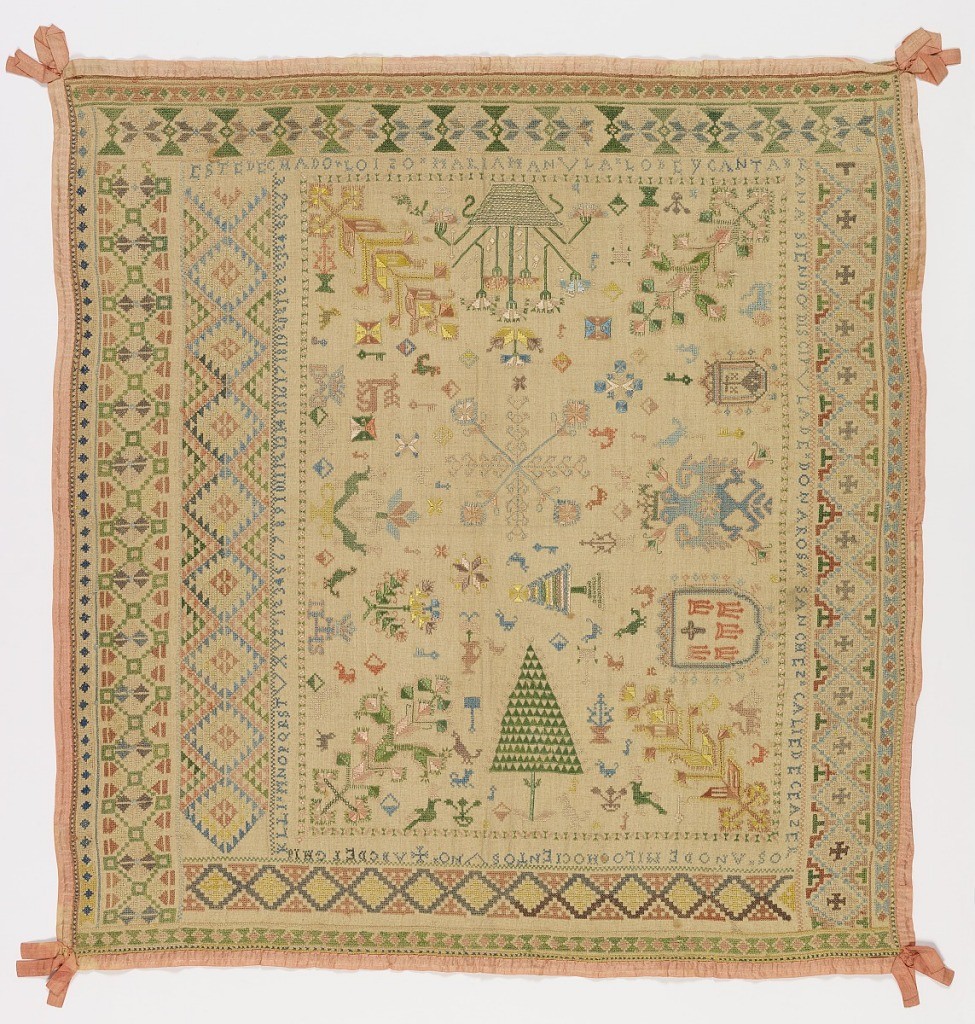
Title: Sampler
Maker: Maria Manula Lobe y Cantabrana
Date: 1801
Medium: silk on linen Technique: embroidered on plain weave
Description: Embroidered sampler showing pattern of flowering plants, a tree, bowl of flowers, crowned double-headed eagle crest, a crossed floral form surrounded by birds, flowers and keys. Outer borders are geometric of varying widths. Pink ribbon attached to outer edge with bow in each corner.